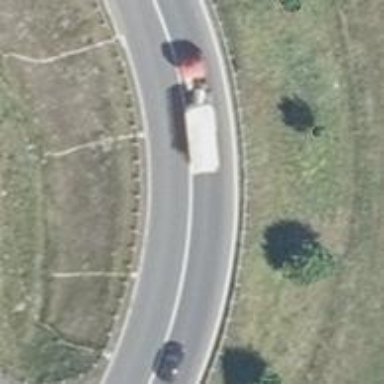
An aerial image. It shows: Trunk link highway designated as motorroad.